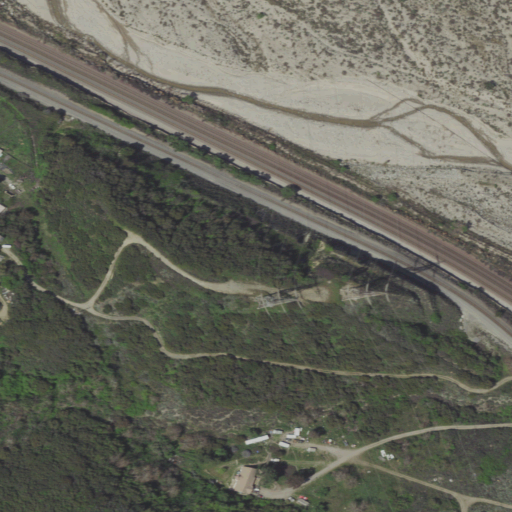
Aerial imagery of mountain in California named Ruddell Hill containing shrub, open development, low intensity development, medium intensity development, mixed forest, and evergreen forest